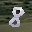
Label: 8